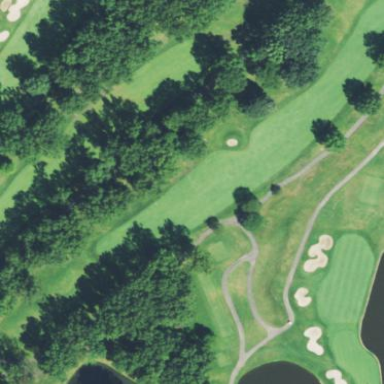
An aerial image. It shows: Area with grass used as rough in golf course.